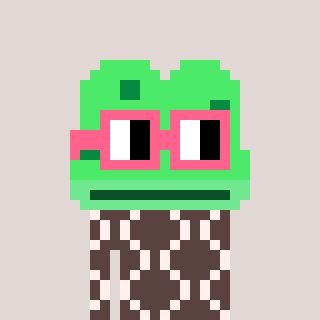
a pixel art character with square pink glasses, a frog-shaped head and a darkbrown-colored body on a warm background